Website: ulta-beauty
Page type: billing-address
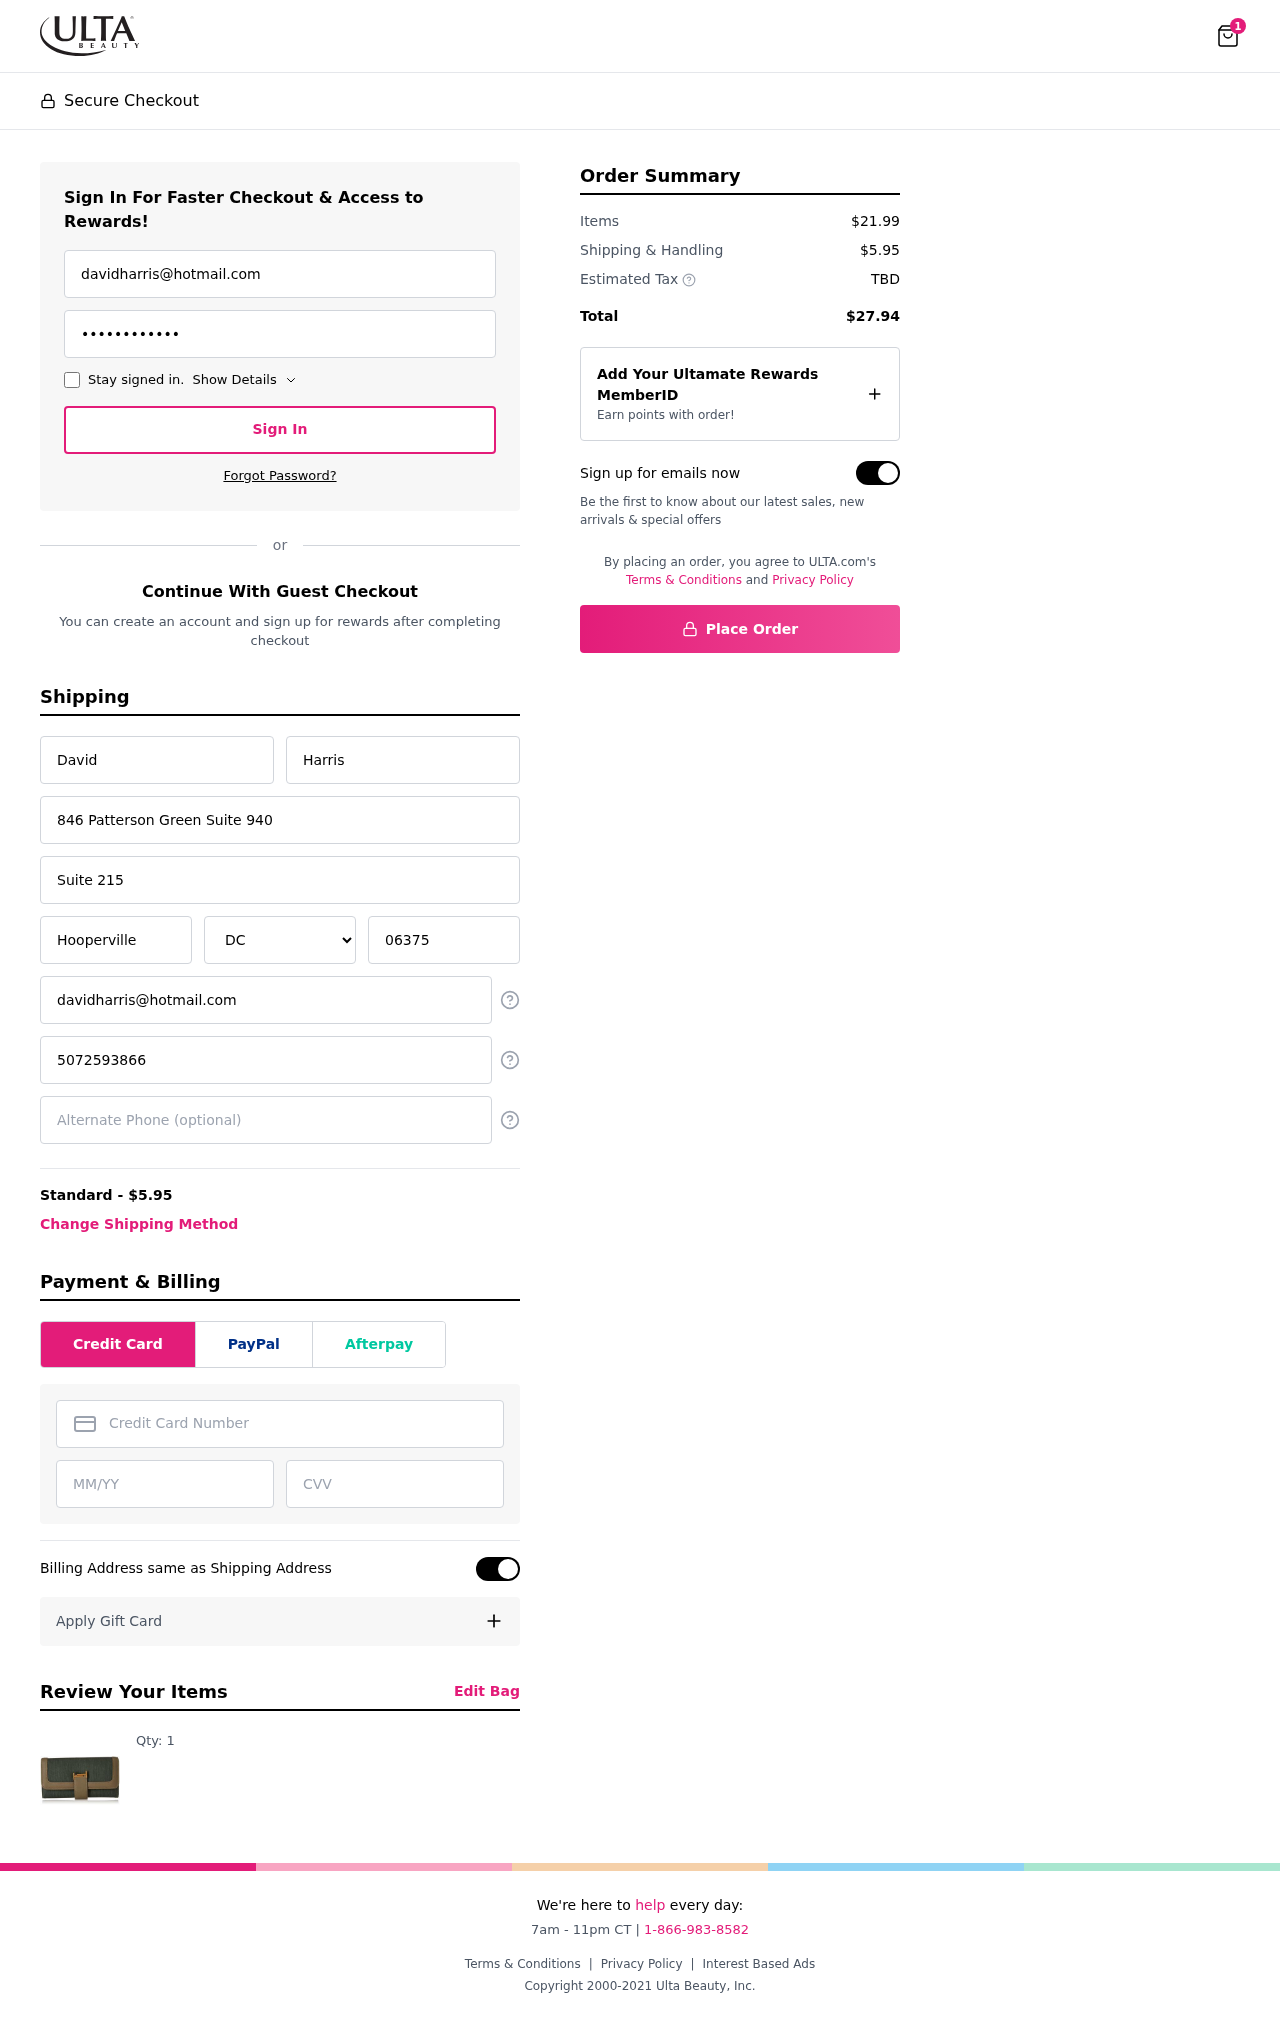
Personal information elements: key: PII_STATE
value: DC
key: PII_EMAIL
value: davidharris@hotmail.com
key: PII_FIRSTNAME
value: David
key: PII_LASTNAME
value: Harris
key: PII_STREET
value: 846 Patterson Green Suite 940
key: PII_STREET2
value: Suite 215
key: PII_CITY
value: Hooperville
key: PII_POSTCODE
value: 06375
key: PII_PHONE
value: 5072593866
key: PII_CARD_NUMBER
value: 4558 5225 5847 0960
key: PII_CARD_EXPIRY
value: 11/29
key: PII_CARD_CVV
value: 107
Product elements: key: PRODUCT1_QUANTITY
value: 1
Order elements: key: ORDER_NUM_ITEMS
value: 1
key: ORDER_SHIPPING_COST
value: $5.95
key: ORDER_SUBTOTAL
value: $21.99
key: ORDER_TOTAL
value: $27.94